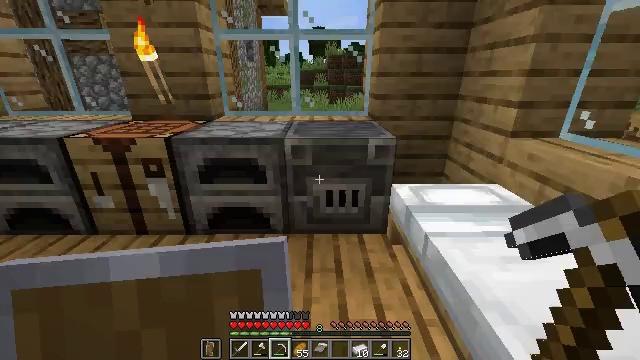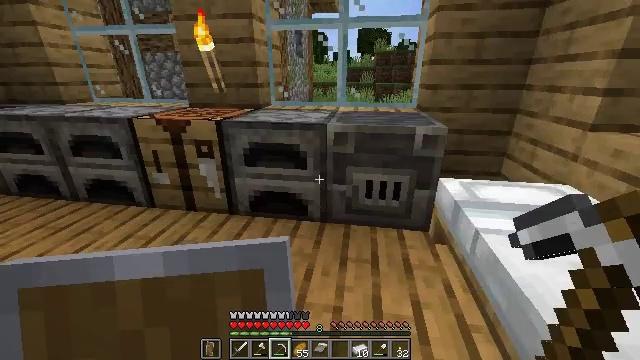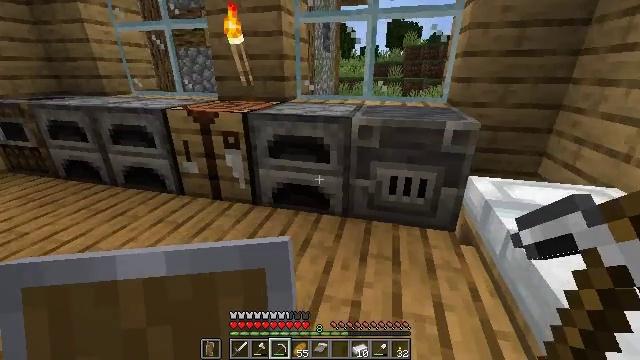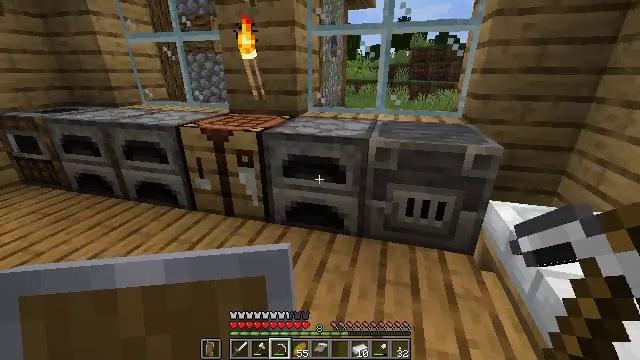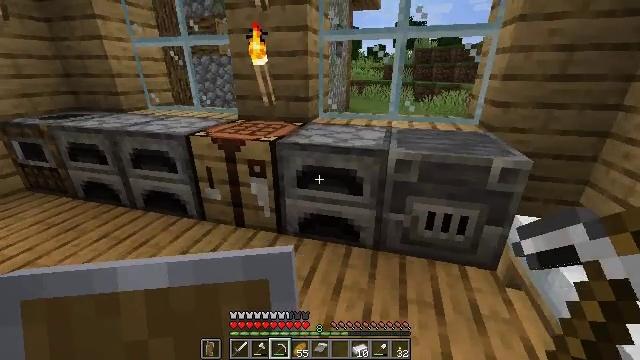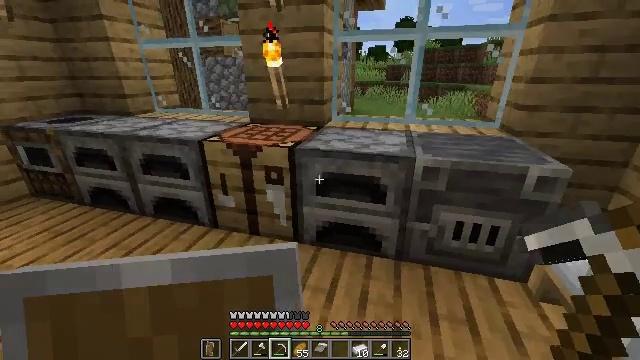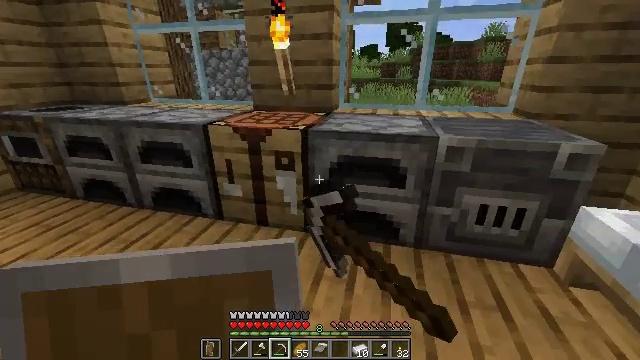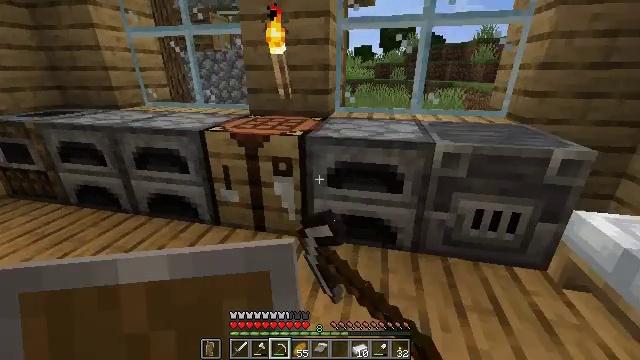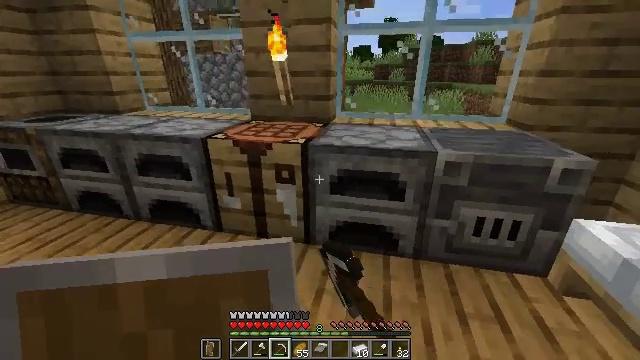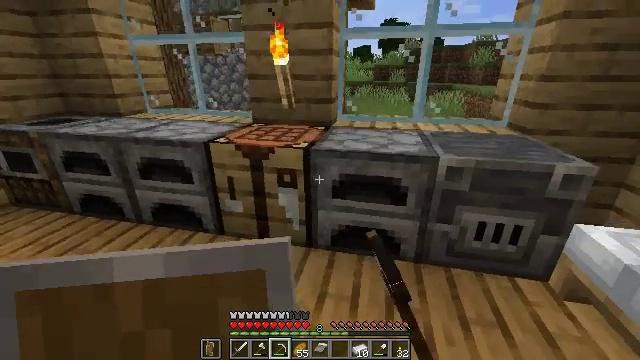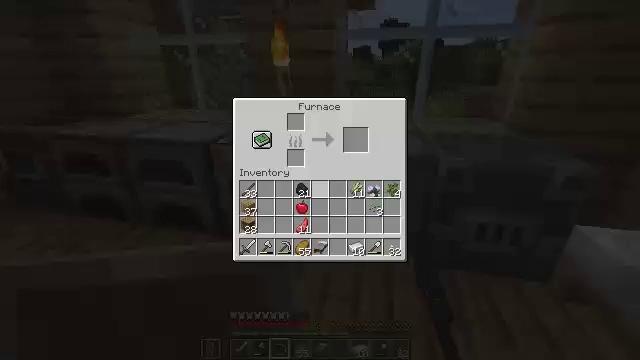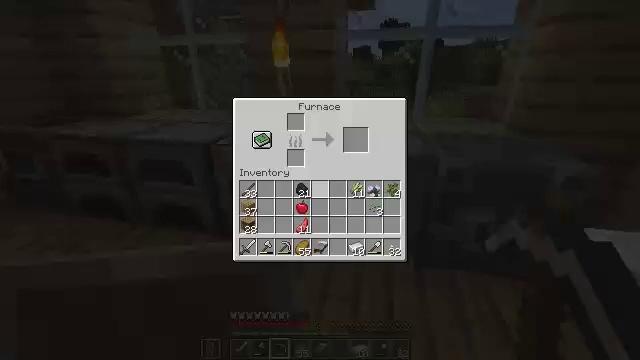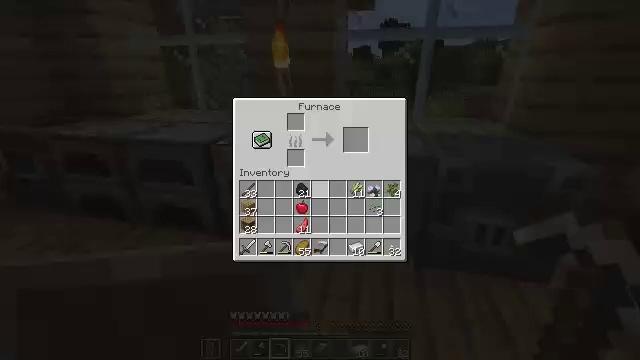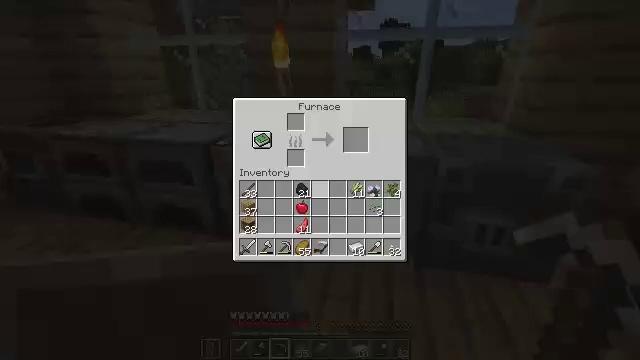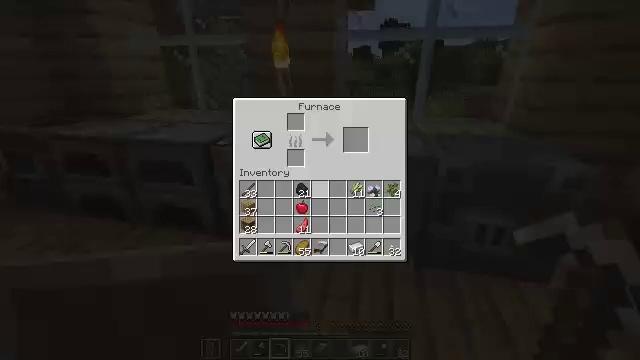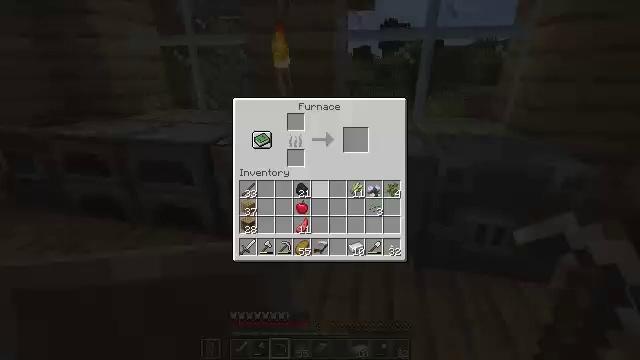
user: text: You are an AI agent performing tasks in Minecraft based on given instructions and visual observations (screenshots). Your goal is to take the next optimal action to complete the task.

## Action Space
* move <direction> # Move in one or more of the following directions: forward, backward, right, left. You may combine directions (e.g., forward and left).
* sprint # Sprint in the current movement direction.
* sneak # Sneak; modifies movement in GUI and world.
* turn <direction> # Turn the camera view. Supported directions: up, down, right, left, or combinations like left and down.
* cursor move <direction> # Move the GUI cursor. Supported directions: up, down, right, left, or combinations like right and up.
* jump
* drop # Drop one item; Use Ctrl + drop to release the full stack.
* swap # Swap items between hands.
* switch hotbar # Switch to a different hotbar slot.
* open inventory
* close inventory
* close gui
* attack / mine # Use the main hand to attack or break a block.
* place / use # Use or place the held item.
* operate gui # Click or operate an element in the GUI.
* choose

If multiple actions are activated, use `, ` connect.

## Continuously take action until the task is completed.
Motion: motion action
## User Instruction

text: Make an iron hoe by using iron ingots and sticks.
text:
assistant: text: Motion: turn left, open inventory
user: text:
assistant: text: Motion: move forward and move left, turn left, open inventory
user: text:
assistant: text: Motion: move forward and move left
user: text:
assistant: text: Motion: move forward and move left
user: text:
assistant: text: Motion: move left, use / place
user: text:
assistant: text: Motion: turn right, use / place
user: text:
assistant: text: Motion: turn right
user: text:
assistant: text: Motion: no_op
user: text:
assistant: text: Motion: no_op
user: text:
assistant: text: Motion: no_op
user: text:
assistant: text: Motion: no_op
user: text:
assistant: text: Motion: no_op
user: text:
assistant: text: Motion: no_op
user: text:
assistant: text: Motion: no_op
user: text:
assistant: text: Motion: no_op
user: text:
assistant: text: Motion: close inventory
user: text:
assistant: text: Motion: close inventory
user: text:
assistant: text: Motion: close inventory
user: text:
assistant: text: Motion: turn left
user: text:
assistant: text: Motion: turn left
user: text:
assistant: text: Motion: move left, turn left
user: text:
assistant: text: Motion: move forward and move left
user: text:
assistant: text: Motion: move forward and move left
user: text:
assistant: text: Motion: move forward and move left
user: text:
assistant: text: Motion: move forward and move left
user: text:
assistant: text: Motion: move forward
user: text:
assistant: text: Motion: no_op
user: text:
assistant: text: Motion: use / place
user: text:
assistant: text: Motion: use / place
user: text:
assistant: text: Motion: no_op